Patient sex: M
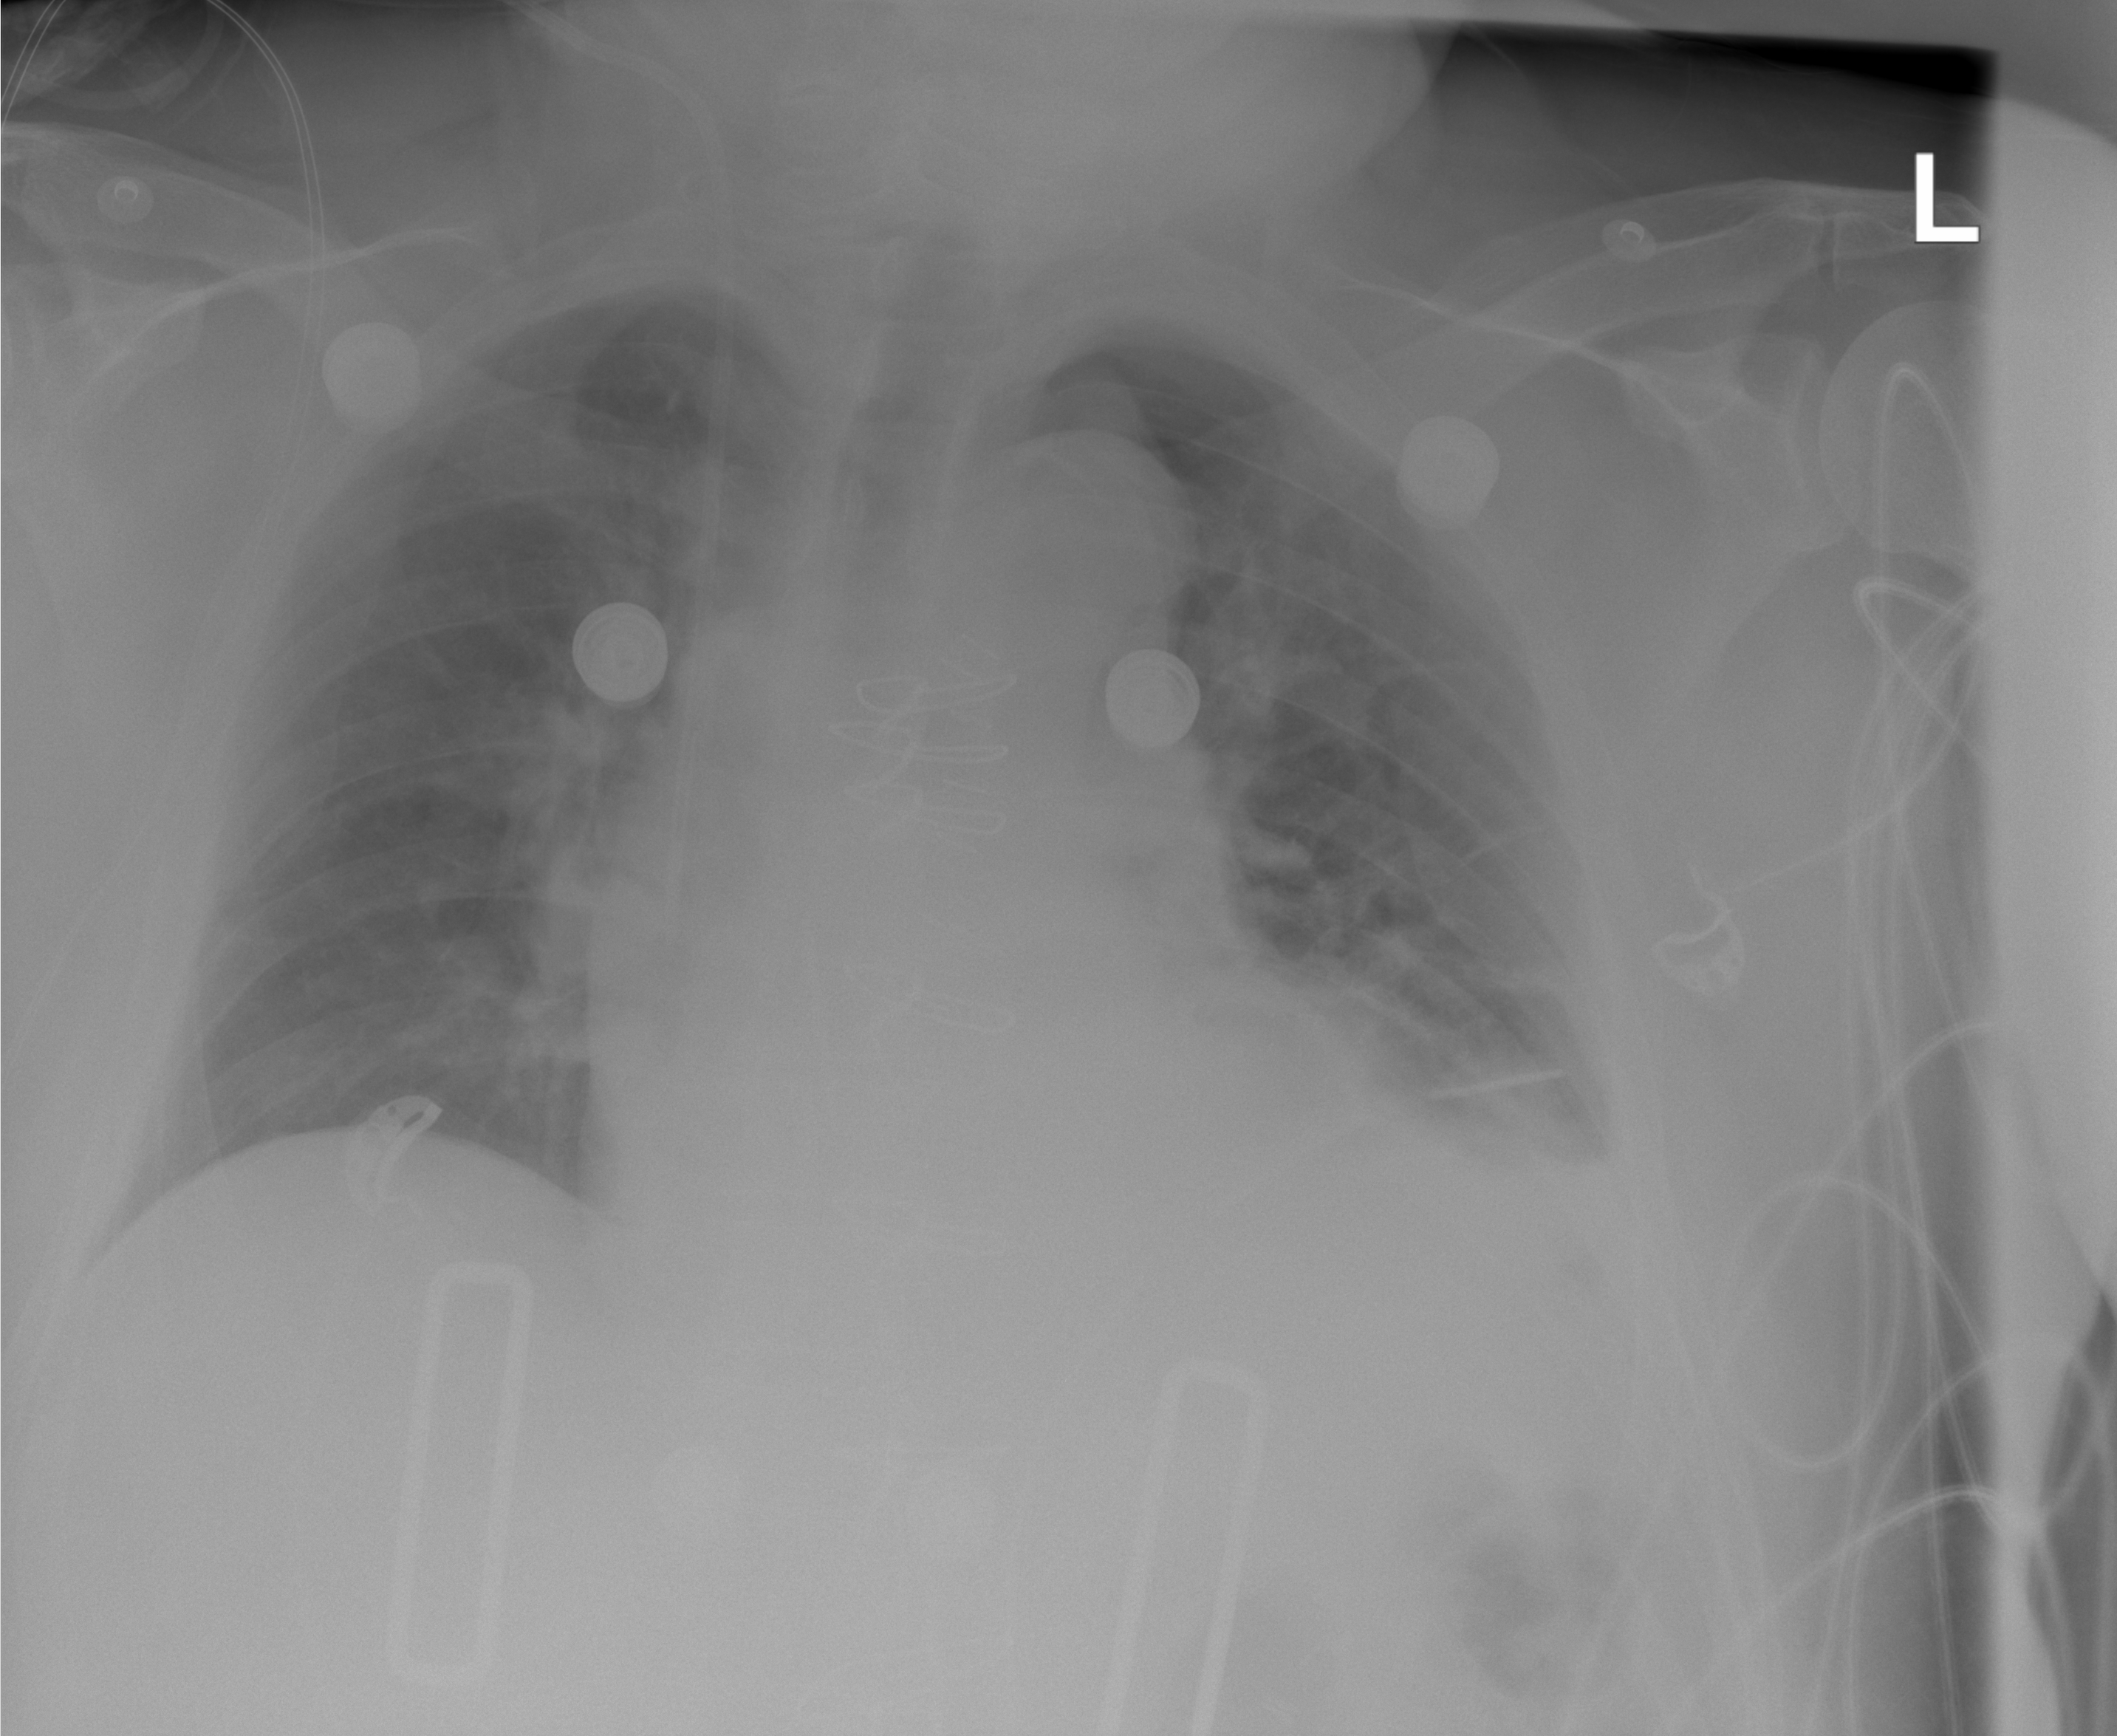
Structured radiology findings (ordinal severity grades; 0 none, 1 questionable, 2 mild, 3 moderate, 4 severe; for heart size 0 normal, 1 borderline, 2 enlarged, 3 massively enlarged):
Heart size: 2
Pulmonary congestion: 2
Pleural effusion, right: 0
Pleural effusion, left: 2
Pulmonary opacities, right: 0
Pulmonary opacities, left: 0
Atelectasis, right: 0
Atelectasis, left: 2